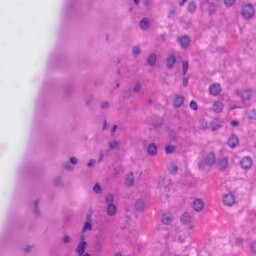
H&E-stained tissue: Liver